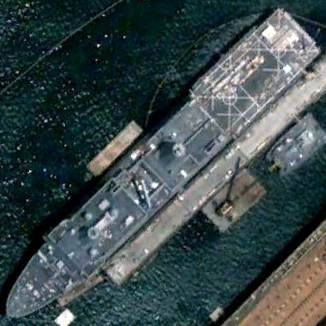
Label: combat